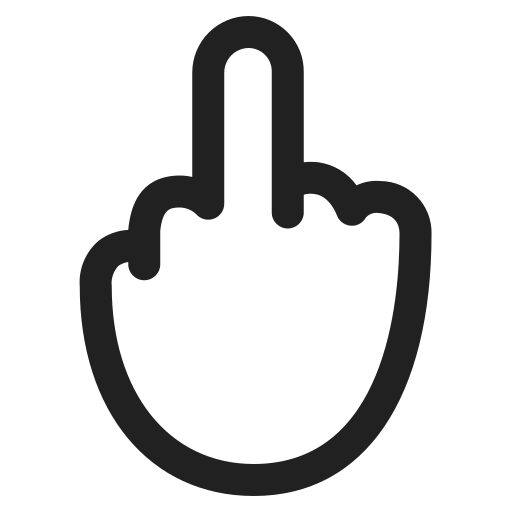
middle finger high contrast default